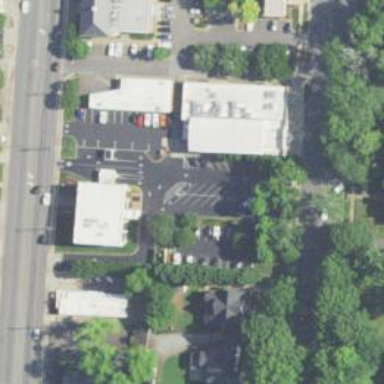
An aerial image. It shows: Parking space.